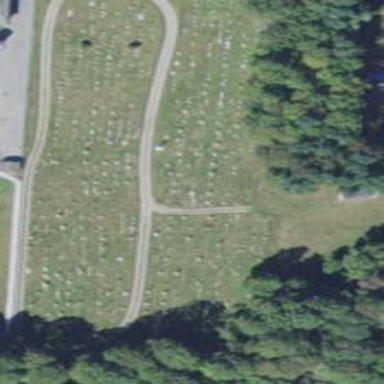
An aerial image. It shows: Cemetery.